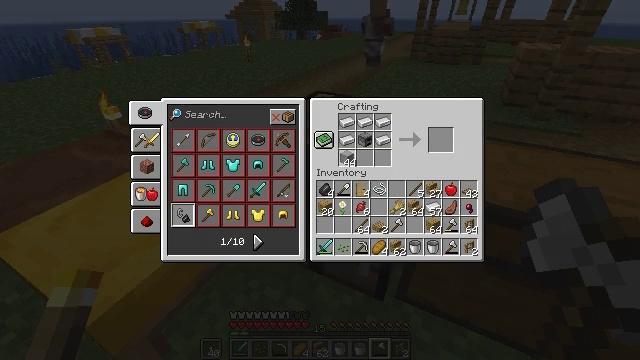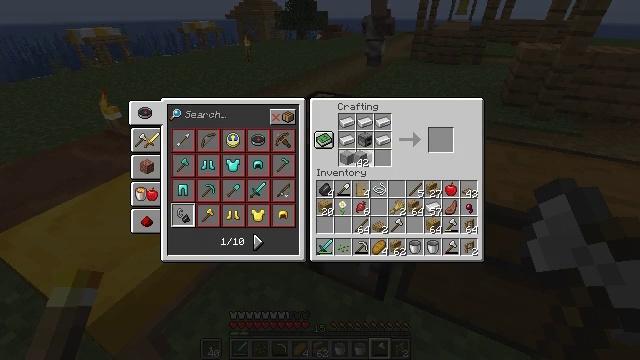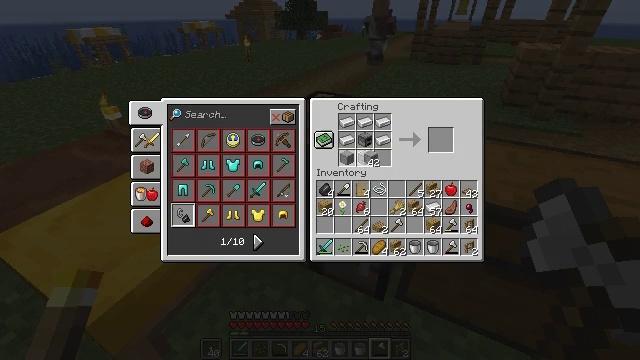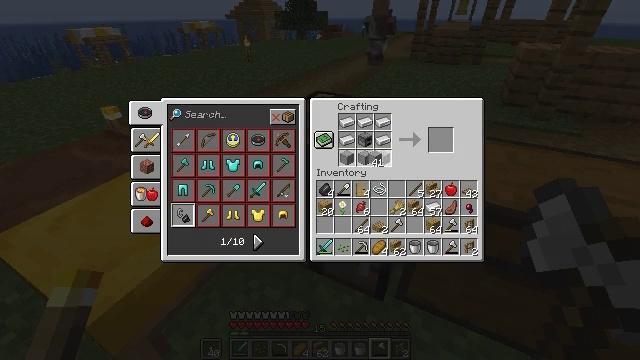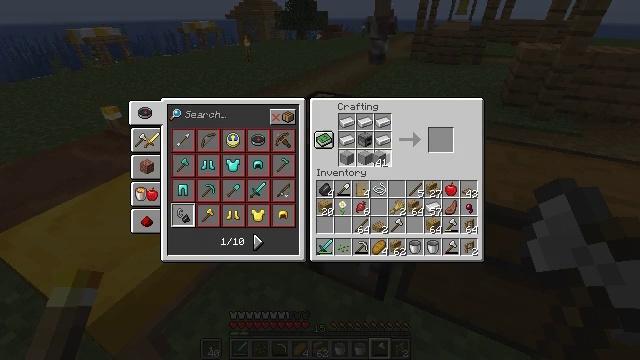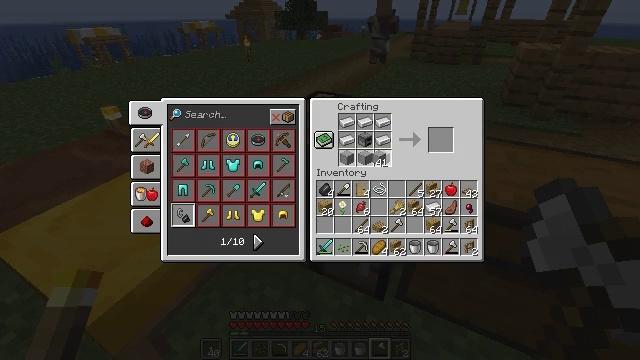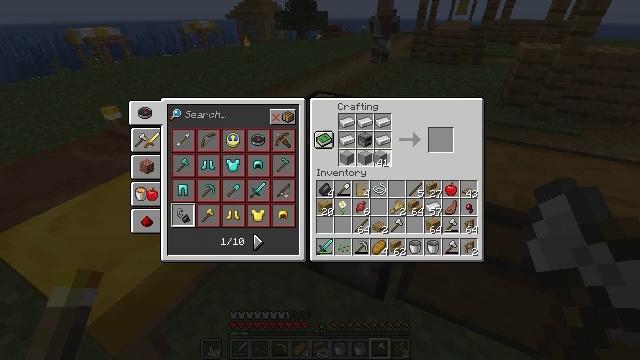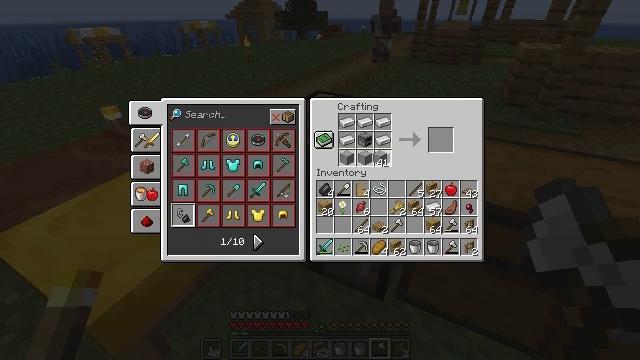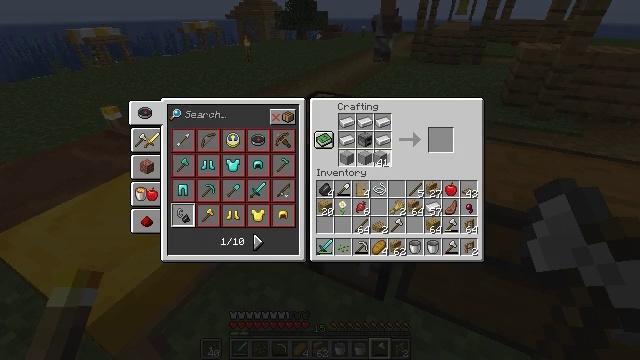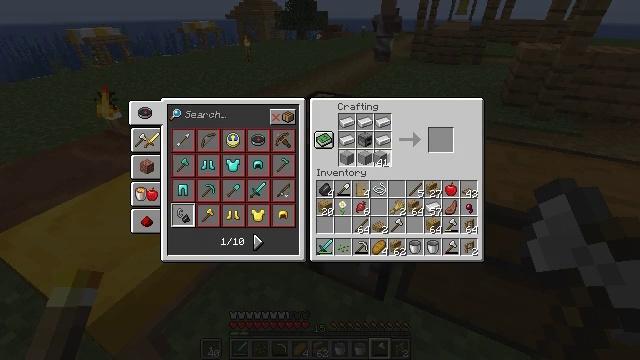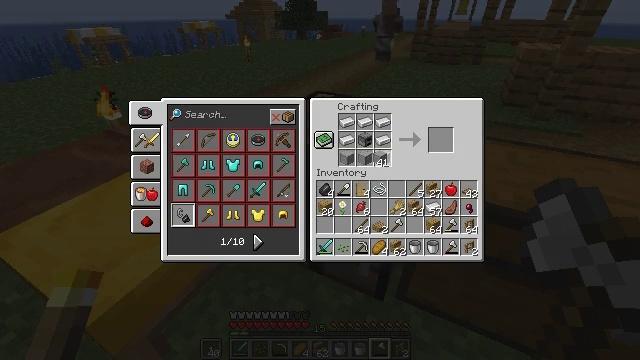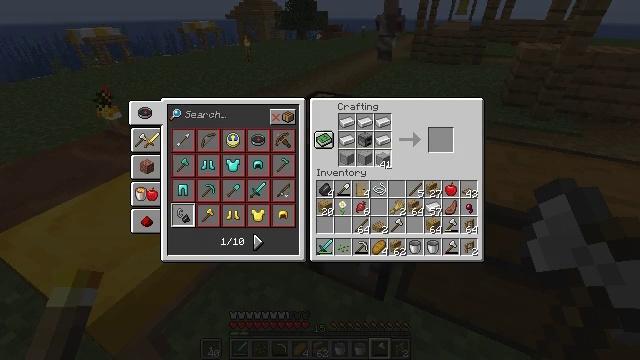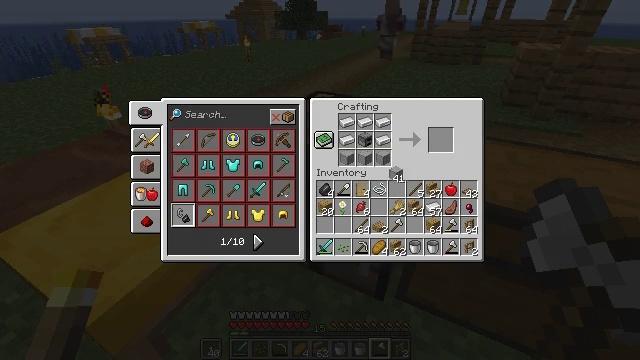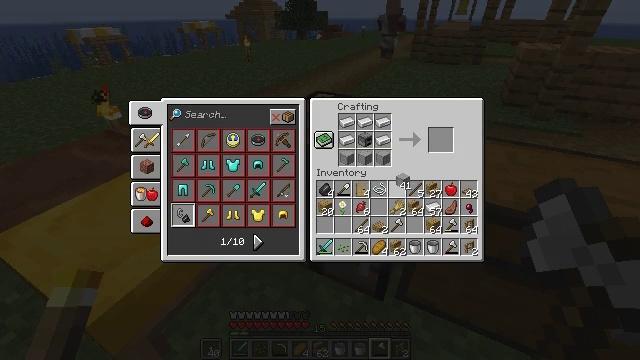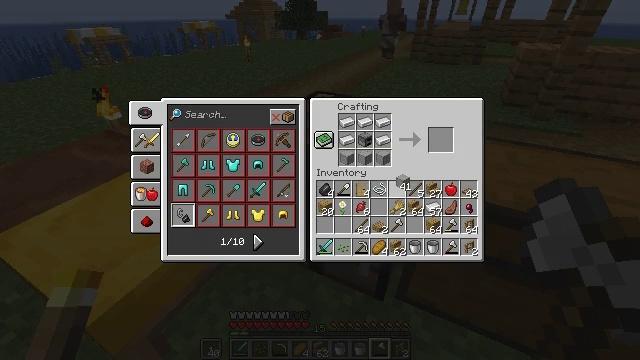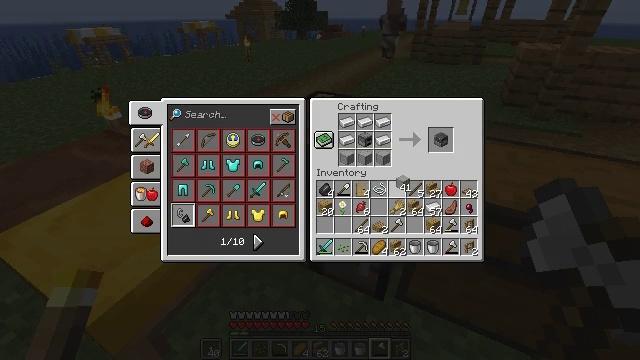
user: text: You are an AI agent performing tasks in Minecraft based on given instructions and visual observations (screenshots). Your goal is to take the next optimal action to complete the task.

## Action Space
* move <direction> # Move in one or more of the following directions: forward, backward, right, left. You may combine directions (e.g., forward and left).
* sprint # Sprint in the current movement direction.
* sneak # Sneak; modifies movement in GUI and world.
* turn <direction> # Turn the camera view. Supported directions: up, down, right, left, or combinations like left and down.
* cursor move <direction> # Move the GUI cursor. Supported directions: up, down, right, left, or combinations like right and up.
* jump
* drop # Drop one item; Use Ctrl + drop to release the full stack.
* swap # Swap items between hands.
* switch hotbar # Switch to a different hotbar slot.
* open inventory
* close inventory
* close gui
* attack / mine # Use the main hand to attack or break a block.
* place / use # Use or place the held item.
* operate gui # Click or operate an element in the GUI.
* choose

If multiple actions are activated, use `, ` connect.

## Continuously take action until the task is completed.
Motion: motion action
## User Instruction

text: Open the crafting table and make a blast furnace.
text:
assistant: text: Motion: cursor move right, choose
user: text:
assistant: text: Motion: cursor move right, choose
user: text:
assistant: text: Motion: choose
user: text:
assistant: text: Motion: choose
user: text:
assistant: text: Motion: choose
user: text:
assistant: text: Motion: choose
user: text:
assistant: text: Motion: choose
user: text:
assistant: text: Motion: choose
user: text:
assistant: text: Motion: choose
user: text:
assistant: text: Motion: no_op
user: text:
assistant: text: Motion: no_op
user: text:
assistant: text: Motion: cursor move right and down
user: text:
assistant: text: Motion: cursor move right
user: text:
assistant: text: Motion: no_op
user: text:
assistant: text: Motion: no_op
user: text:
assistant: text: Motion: no_op
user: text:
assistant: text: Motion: no_op
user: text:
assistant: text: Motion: no_op
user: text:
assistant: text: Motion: no_op
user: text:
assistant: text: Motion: no_op
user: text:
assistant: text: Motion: operate gui
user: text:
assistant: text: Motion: operate gui
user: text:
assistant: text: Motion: operate gui
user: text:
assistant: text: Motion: no_op
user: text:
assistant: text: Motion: cursor move right
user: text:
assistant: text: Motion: cursor move right and up
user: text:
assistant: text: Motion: sneak, cursor move up
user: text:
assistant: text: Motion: sneak, cursor move up
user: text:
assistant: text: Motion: sneak
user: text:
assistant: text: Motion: sneak